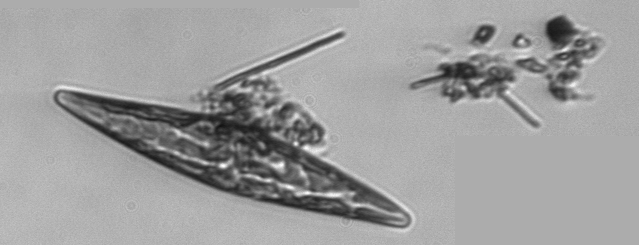
Label: Pleurosigma